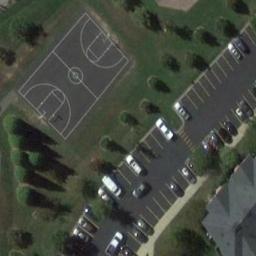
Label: basketball_court